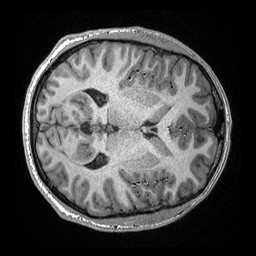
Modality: T1w
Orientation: axial
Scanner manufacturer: ge
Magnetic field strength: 3 T
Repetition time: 2.349 s
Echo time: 0.002968 s